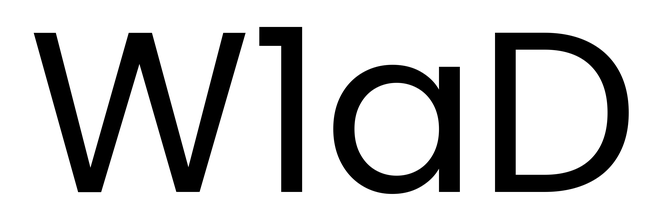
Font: Poppins-Regular